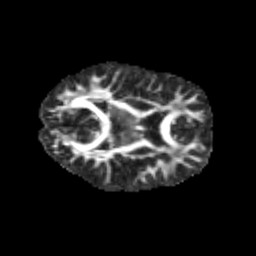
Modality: FA
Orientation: axial
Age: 10
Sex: female
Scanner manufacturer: siemens
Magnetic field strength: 3 T
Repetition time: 3.8 s
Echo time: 0.07 s